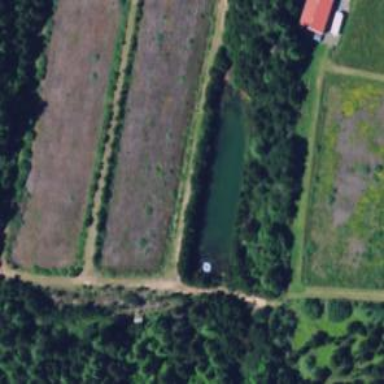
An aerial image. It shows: Farmland with cranberries as the main crop.